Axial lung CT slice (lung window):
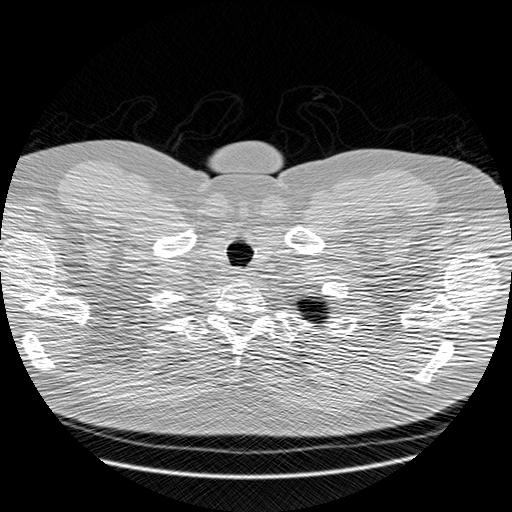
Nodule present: no